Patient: sex M, age 81
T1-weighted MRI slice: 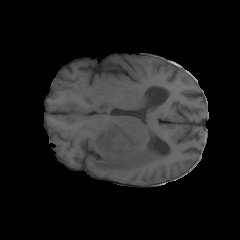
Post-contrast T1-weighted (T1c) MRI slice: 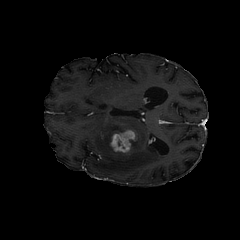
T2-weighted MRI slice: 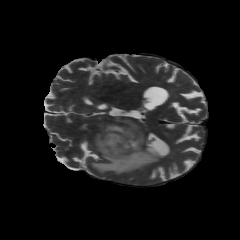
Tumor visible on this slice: yes
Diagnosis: Glioblastoma, IDH-wildtype
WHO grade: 4